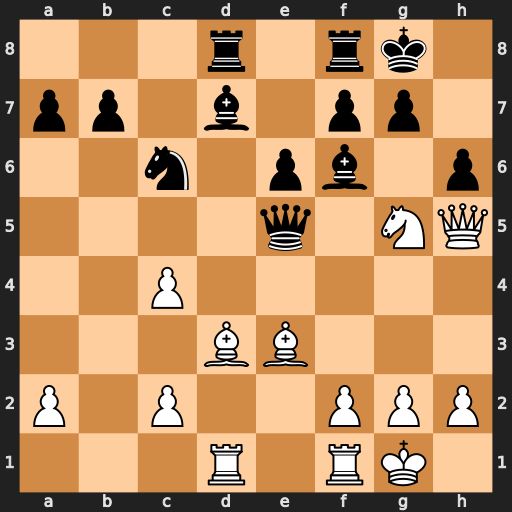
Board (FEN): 3r1rk1/pp1b1pp1/2n1pb1p/4q1NQ/2P5/3BB3/P1P2PPP/3R1RK1
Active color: w
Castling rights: -
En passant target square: -
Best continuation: Bh7+ Kh8 Nxf7+ Rxf7 Qxf7 Kxh7 Rxd7